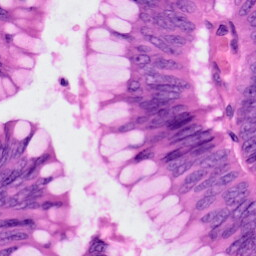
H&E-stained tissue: Colon